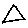
Label: triangle